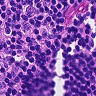
Metastatic tissue present: no